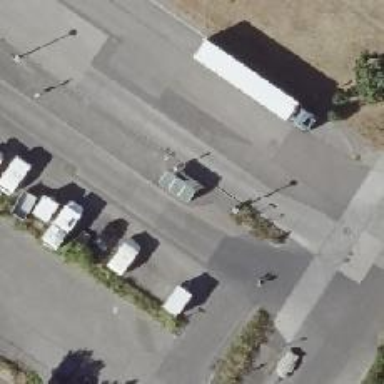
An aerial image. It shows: Platform at public transport location with shelter.